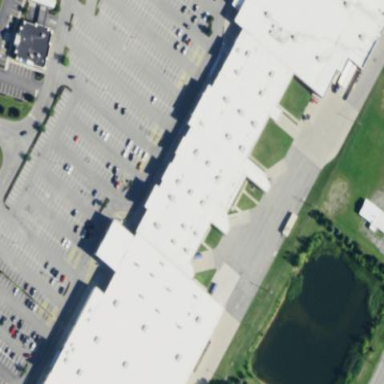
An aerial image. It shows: Retail building.